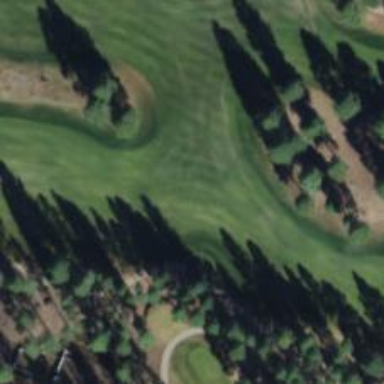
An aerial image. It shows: Golf hole.